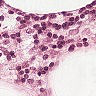
Metastatic tissue present: no